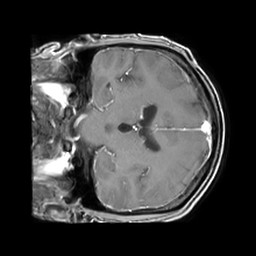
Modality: T1w
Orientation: coronal
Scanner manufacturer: philips
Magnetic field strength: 1.5 T
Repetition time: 0.1969 s
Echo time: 0.001925 s